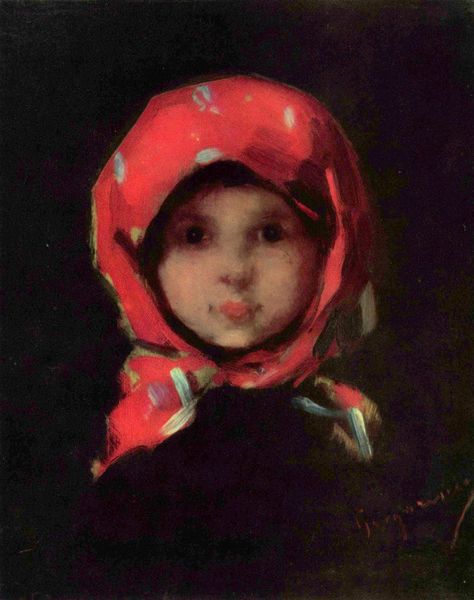
Titel: Kleines Mädchen
Künstler: Nicolae Grigorescu
Standort: Bukarest
Institution: Muzeul de Arta
Schlagwörter: dunkel, gemälde, haut, kopf, schatten, weiß, mädchen, ausschnitt, braun, haar, hell, hintergrund, licht, mund, nase, schwarz, skizze, blick, rose, rot, tuch, haube, malerei, muster, schleife, jung, kappe, wand, arm, augen, gesicht, knoten, mensch, bildnis, hals, portrait, porträt, schauen, signatur, öl, auge, dunkelheit, haare, halbfigur, stoff, kind, en face, frontal, kinn, kontrast, lippe, lippen, locken, rosa, traurig, rund, lächeln, wangen, backen, lila, violett, klein, naiv, baby, signiert, weiblich, kopftuch, ernst, starr, melancholisch, geschlossen, betrachter, unscharf, punkte, lachen, hautfarbe, gepunktet, portait, punkt, tupfen, wei0, dunkler hintergrund, kleinkind, flecken, verschwommen, dunke, portät, verborgen, rotes tuch, süß, pullover, schlaufe, stupsnase, georg, pilz, kleines, lieb, rotkäppchen, knd, gregor, kamera, dunkle augen, starrer blick, rotes kopftuch